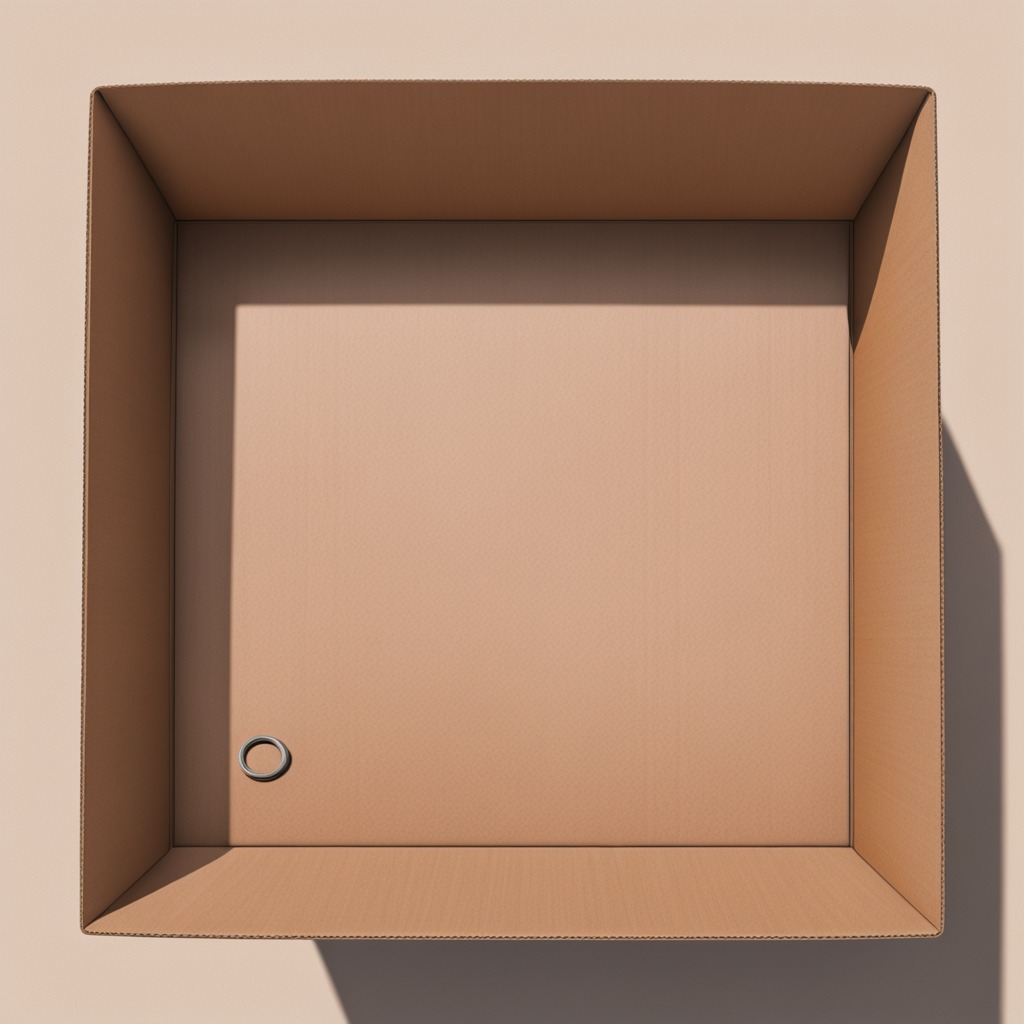
A flat metal washer lies on the cardboard box surface in an outdoor workshop during daytime bright natural light soft shadows slightly creased but